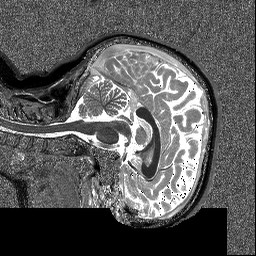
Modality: T1map
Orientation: sagittal
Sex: female